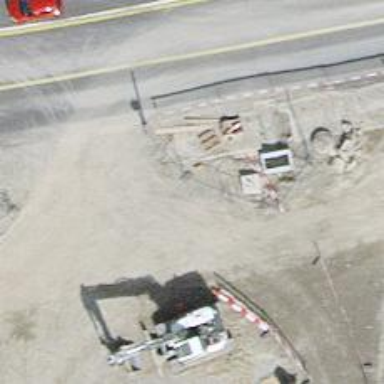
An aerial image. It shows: Secondary road around roundabout.